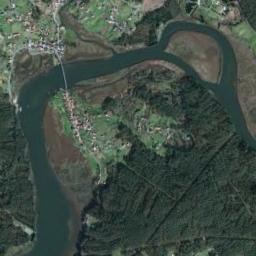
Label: river